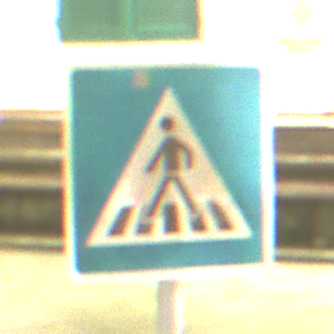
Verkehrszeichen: FussgaengerueberwegRechts
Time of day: Night
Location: Outdoor (Urban)
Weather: PartlyCloudy
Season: NotSpecified
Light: Artificial